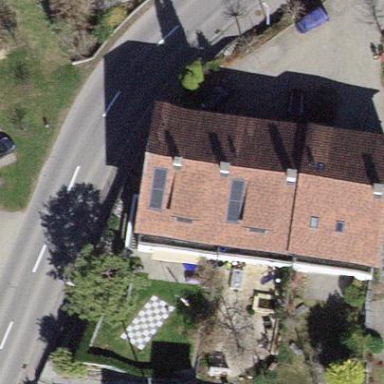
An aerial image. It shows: Terrace building.